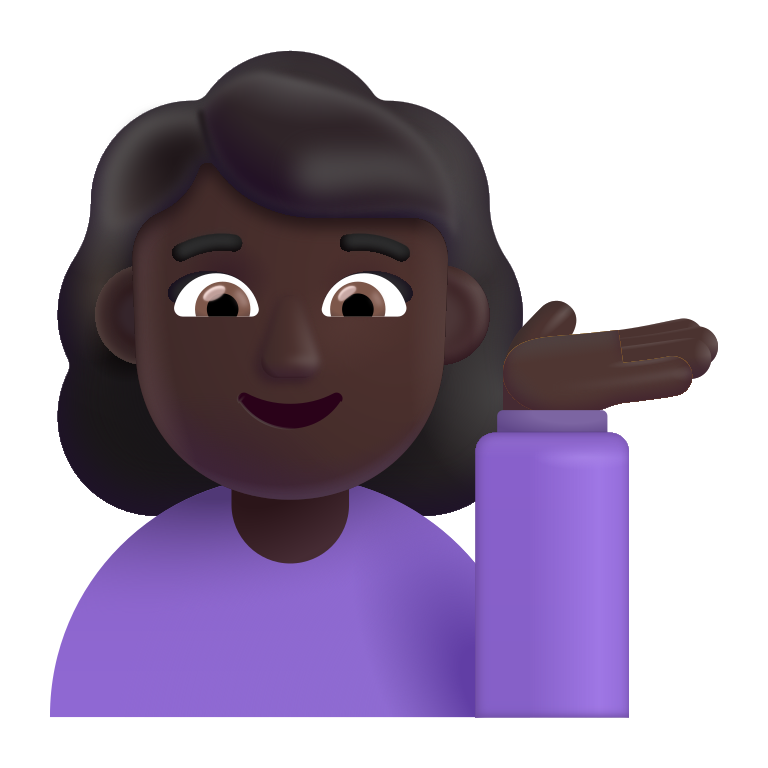
woman tipping hand color dark